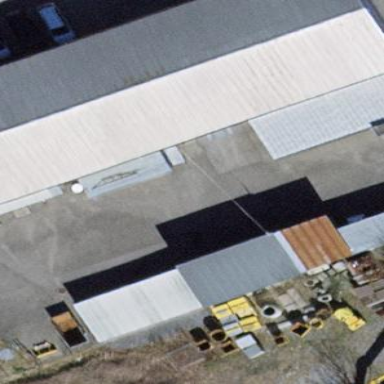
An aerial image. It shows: Industrial building.